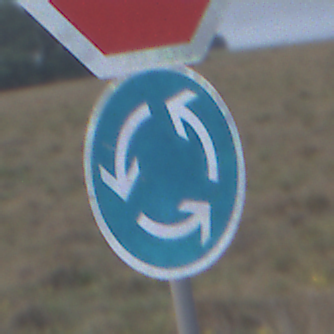
Verkehrszeichen: Kreisverkehr
Zusatzzeichen oben: Stop
Umgebung: Outdoor, Nature
Tageszeit: SunriseSunset
Wetter: Overcast
Licht: Natural
Jahreszeit: NotSpecified
Kontrast: LowContrast